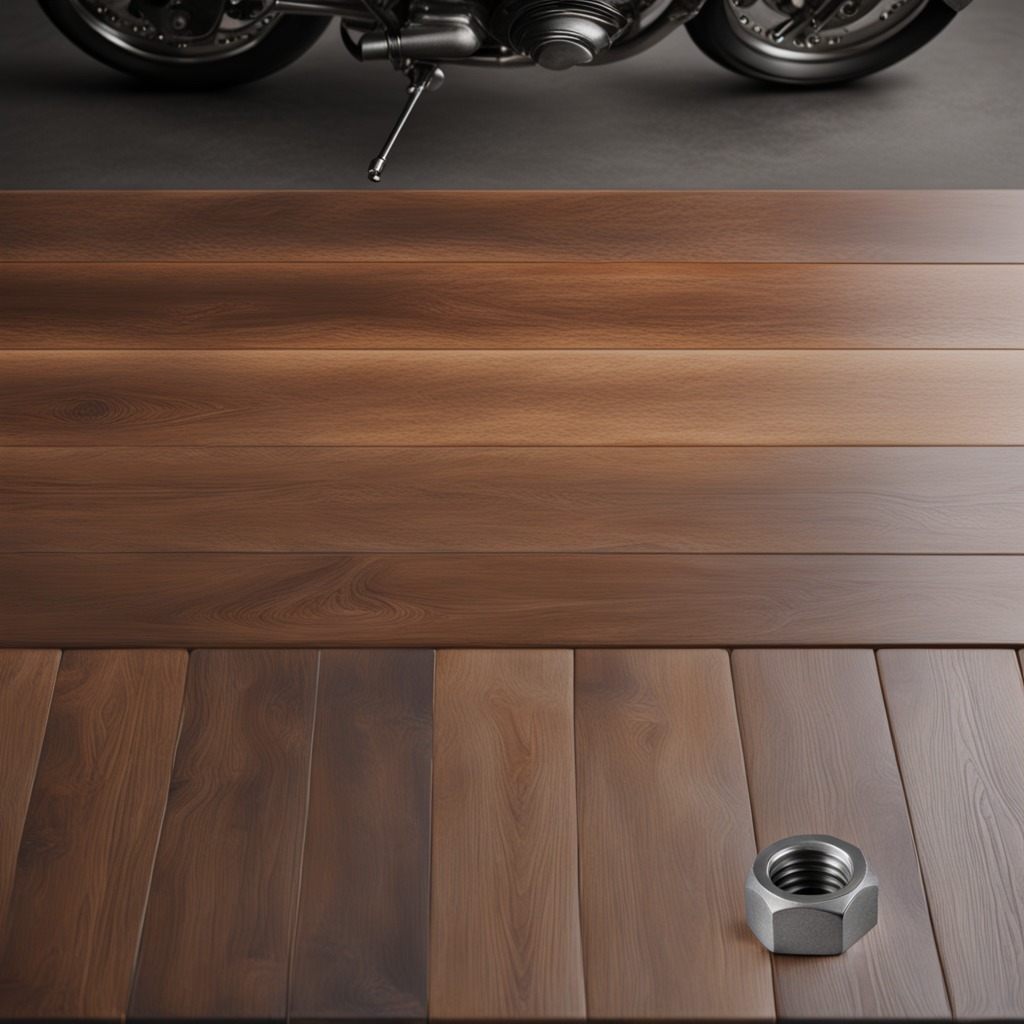
A metal nut is lying on the wooden table in the garage.